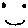
Label: smiley face